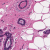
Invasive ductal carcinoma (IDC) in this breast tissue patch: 0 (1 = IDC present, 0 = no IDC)